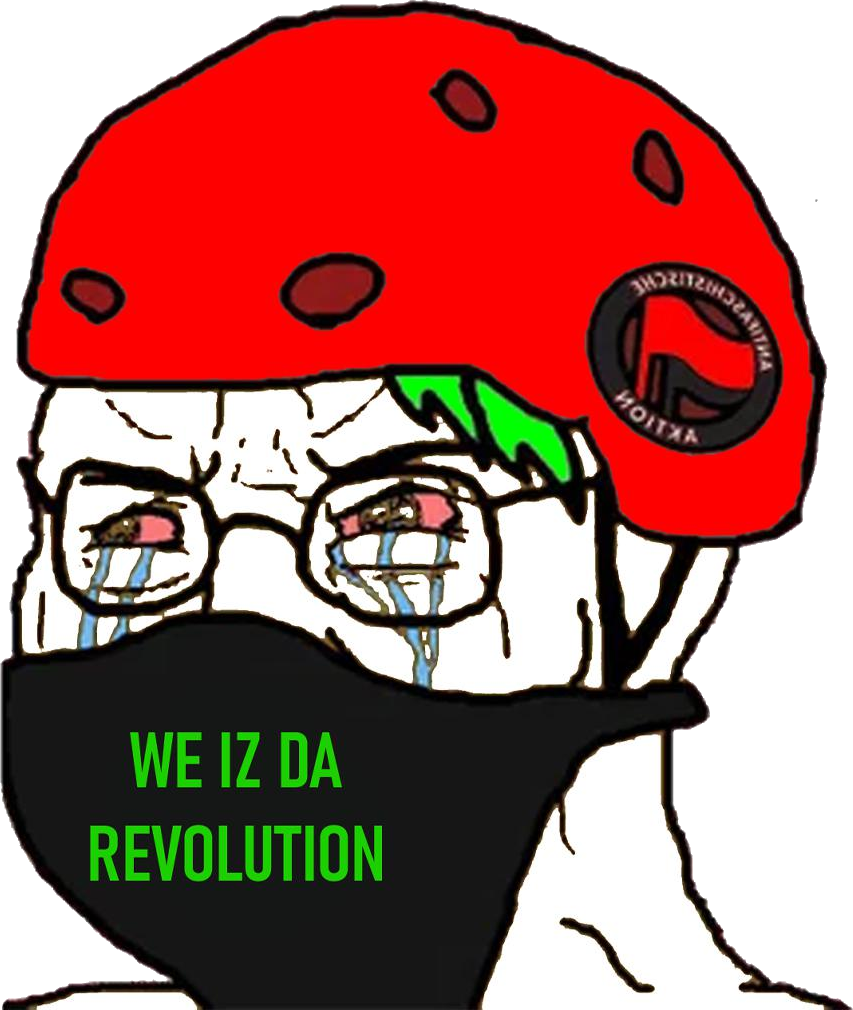
Label: 5_Crying_Wojak